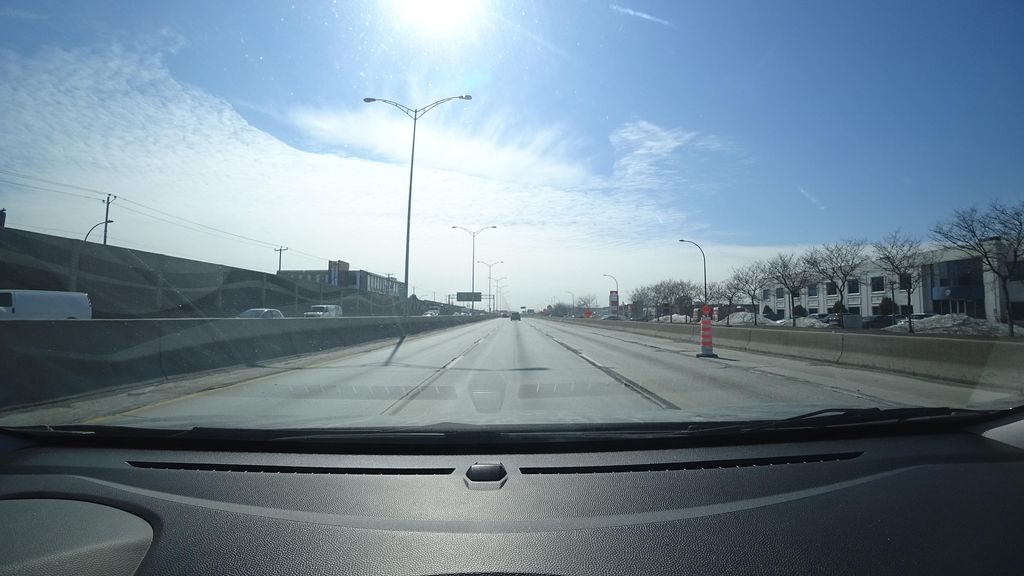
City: montreal